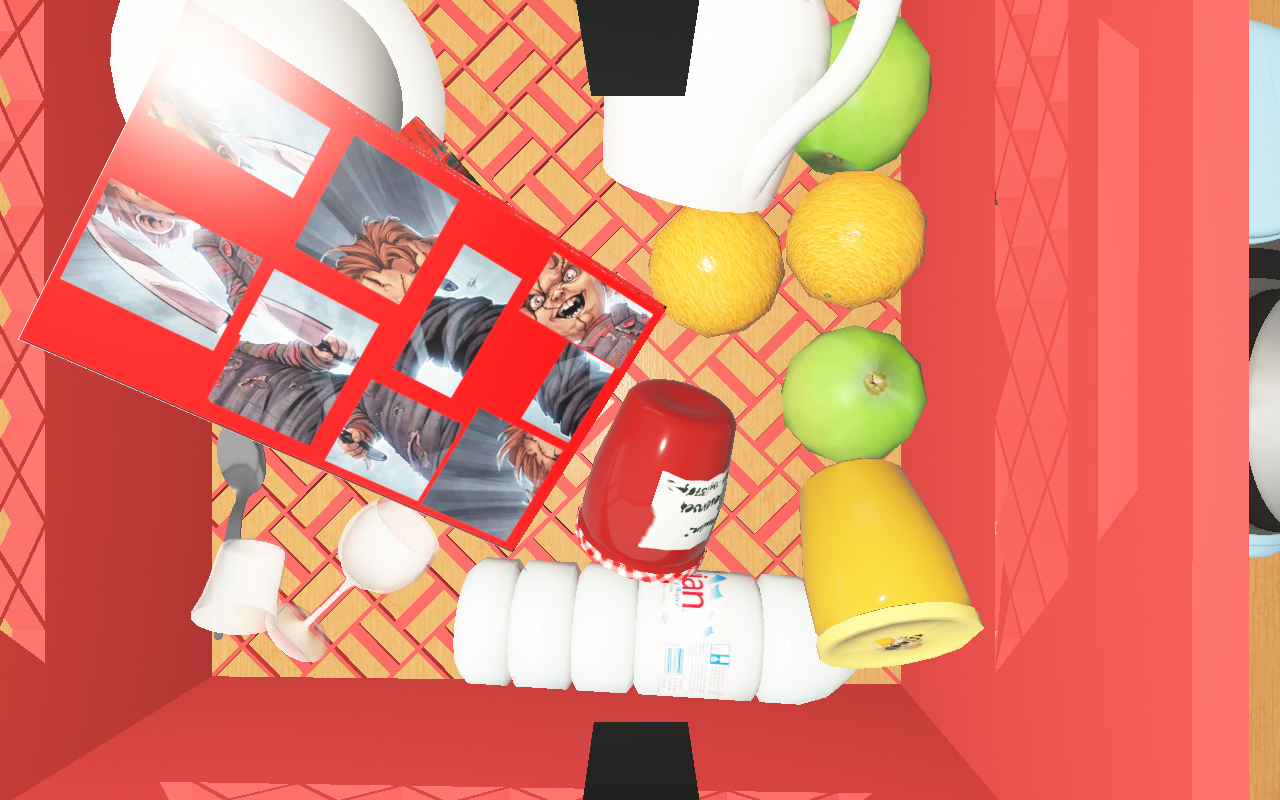
Objects in the scene:
carafe
water bottle
apple
orange
glass
wineglass
jam jar
cereal box